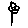
Label: flower